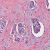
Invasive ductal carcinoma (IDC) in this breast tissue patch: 1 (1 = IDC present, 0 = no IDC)